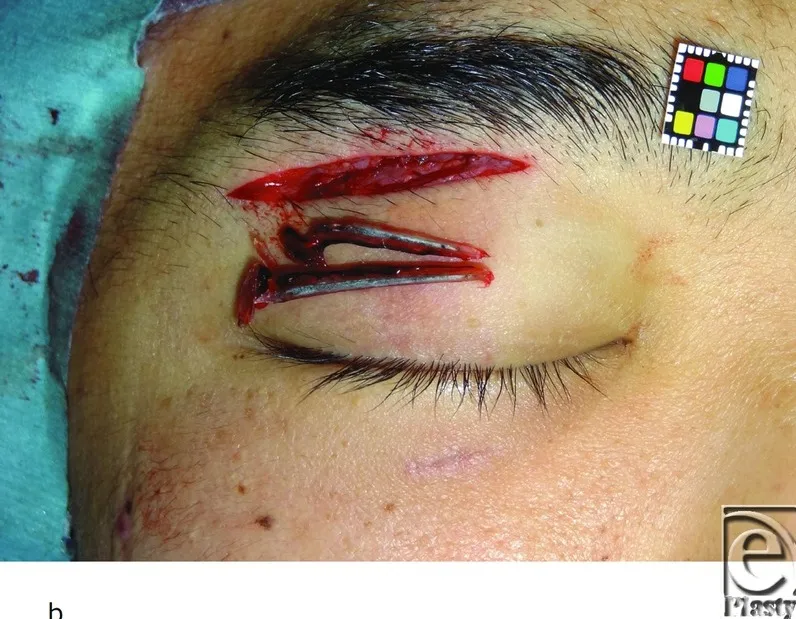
(b) Removal of foreign bodies in the right orbit.
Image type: medical_photograph (other_medical_photograph)